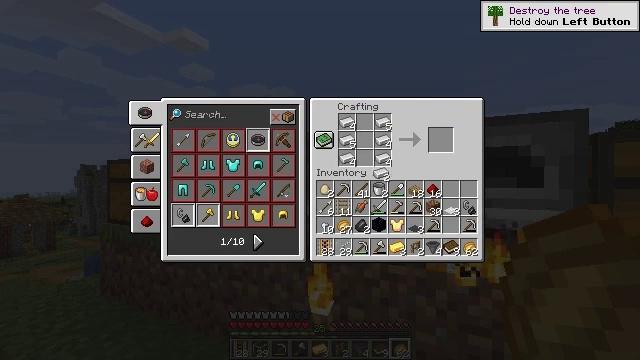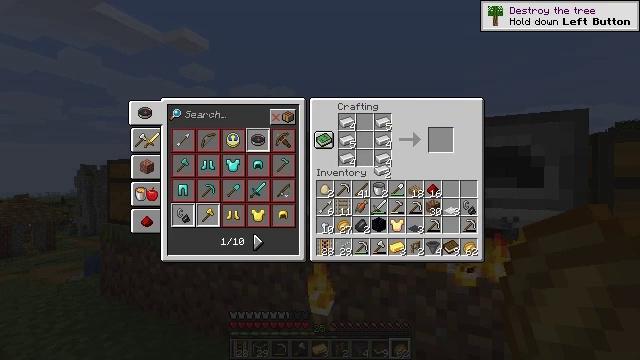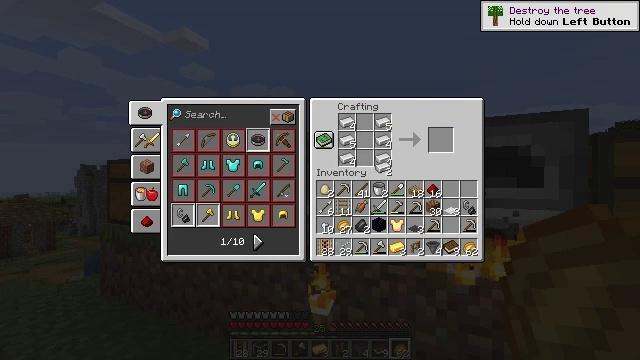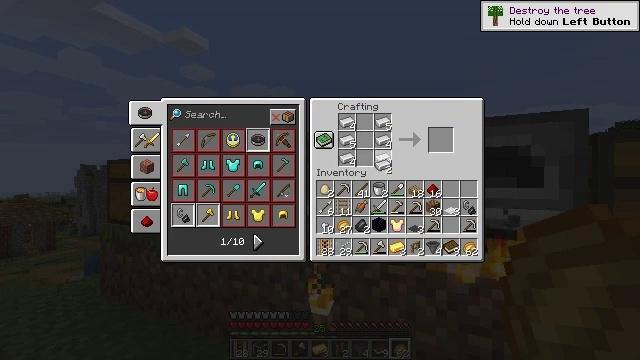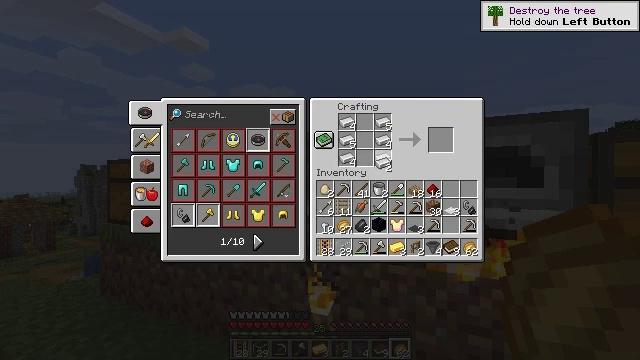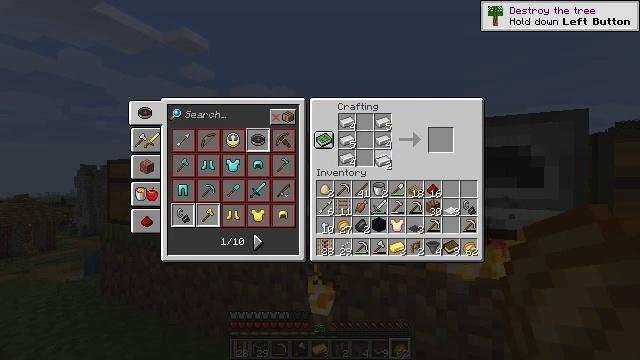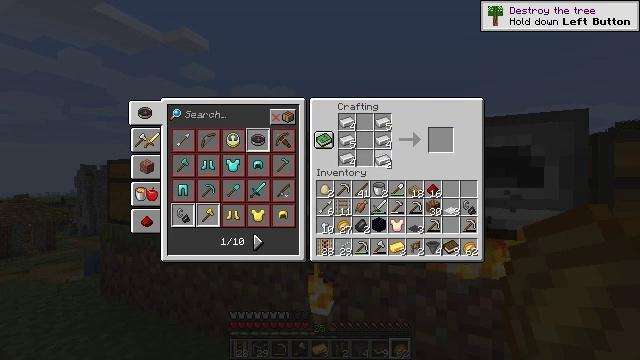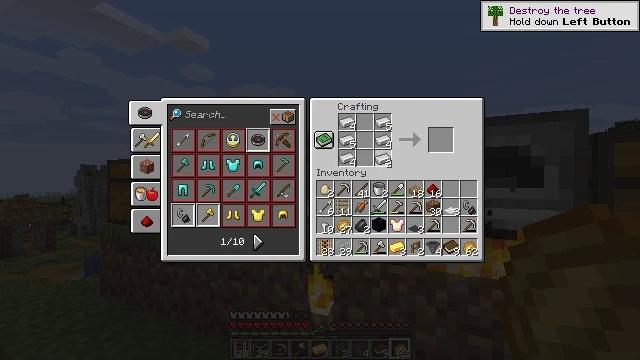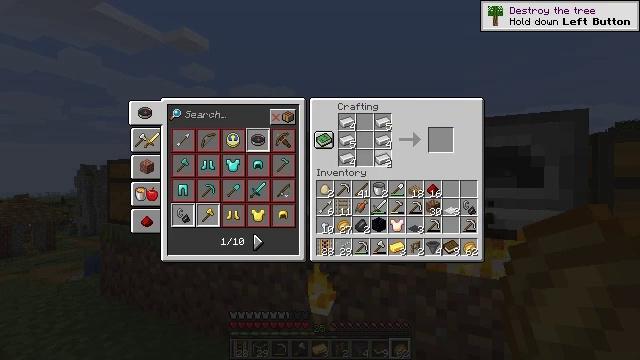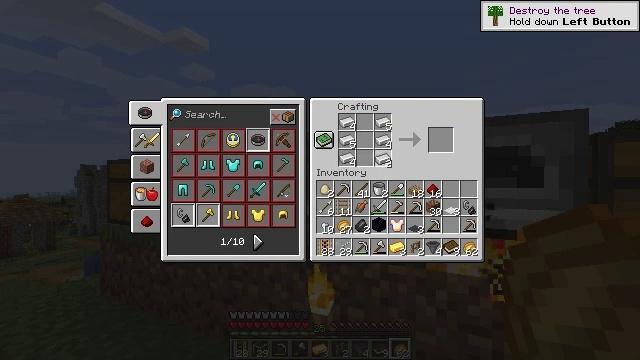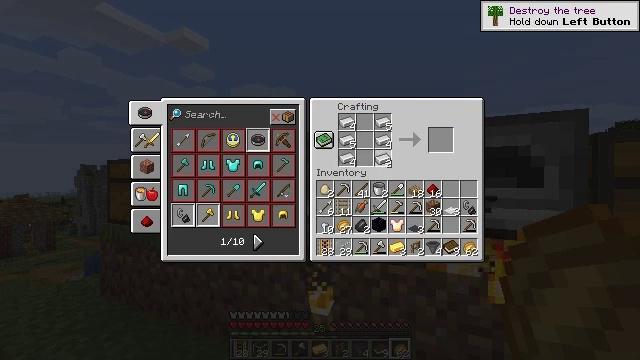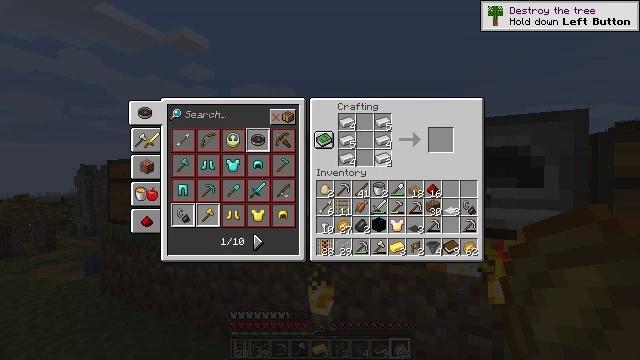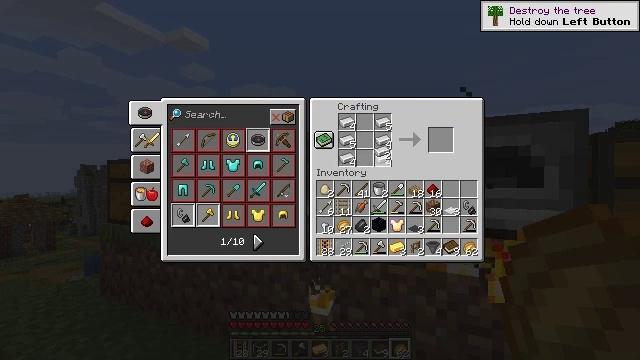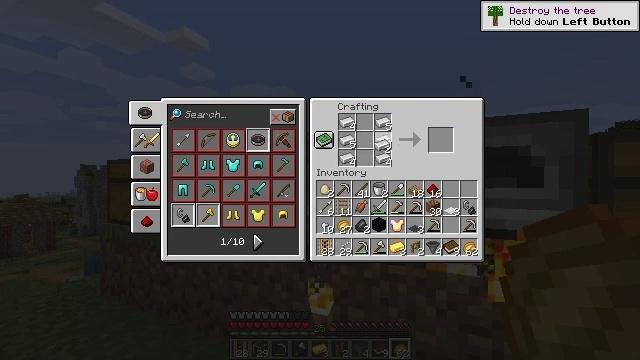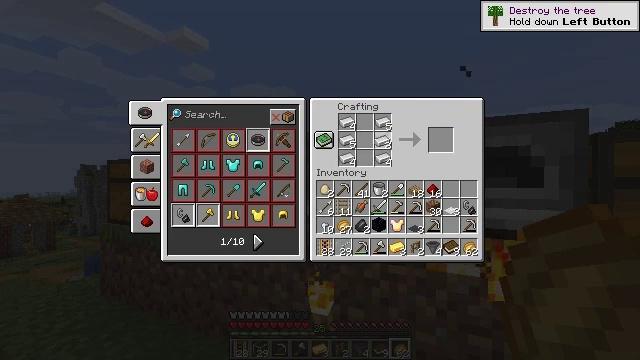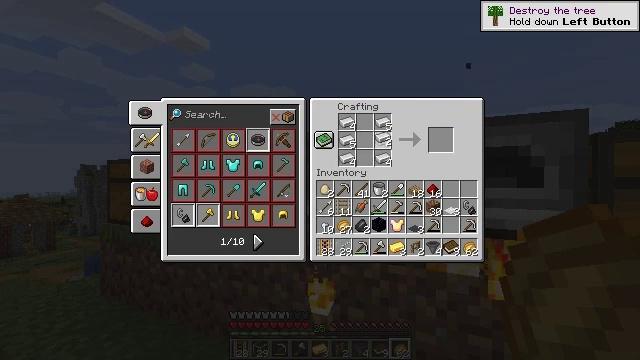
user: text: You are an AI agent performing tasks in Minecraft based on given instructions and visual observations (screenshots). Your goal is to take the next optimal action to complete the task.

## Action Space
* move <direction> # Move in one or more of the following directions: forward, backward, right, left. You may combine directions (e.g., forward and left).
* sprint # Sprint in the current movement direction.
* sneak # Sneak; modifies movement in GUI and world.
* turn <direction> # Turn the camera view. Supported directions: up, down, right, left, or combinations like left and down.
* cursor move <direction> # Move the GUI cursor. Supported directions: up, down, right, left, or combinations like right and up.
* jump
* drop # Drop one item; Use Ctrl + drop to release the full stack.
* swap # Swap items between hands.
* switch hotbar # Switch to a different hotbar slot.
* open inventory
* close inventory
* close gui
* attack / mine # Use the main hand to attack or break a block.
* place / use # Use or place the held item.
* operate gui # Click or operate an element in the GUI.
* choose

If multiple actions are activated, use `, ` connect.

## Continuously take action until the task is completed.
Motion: motion action
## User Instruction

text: Craft a rail.
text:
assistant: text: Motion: no_op
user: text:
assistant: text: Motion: no_op
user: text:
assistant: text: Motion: no_op
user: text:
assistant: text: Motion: no_op
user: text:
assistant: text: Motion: no_op
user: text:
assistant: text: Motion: no_op
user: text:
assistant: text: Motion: no_op
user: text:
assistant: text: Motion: no_op
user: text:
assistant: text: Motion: no_op
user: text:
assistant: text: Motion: no_op
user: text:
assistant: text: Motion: no_op
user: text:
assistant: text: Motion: cursor move up
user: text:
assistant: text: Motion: no_op
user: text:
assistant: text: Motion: no_op
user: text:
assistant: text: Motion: no_op
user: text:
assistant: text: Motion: no_op
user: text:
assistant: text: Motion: no_op
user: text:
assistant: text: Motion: no_op
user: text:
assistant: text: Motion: no_op
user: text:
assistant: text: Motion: no_op
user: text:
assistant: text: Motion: no_op
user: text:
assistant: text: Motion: no_op
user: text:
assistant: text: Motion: no_op
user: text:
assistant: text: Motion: no_op
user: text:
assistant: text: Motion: no_op
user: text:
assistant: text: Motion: no_op
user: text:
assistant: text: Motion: no_op
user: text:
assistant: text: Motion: choose
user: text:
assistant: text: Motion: choose
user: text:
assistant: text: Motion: choose